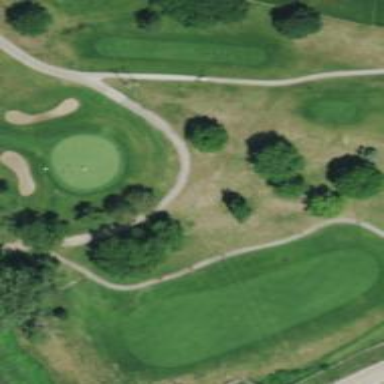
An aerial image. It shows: Well-maintained path for golf carts. The track type is grade1.